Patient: sex M, age 30
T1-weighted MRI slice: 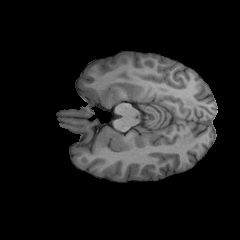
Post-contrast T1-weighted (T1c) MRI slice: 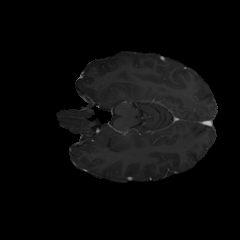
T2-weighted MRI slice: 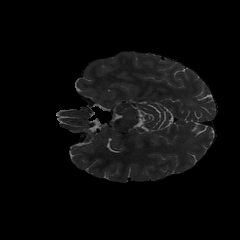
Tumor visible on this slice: no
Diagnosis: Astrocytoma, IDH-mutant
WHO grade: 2